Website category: auto
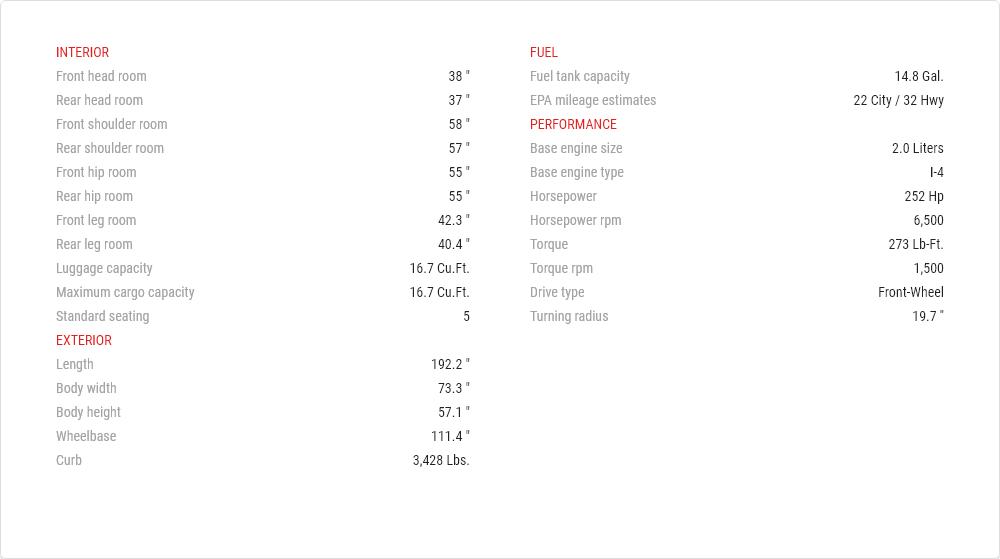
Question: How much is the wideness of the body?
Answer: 73.3 "

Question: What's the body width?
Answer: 73.3 "

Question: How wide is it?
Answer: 73.3 "

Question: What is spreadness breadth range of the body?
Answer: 73.3 "

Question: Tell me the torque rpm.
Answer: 1,500

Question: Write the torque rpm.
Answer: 1,500

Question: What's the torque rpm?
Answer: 1,500

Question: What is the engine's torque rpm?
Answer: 1,500

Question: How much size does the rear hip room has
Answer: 55 "

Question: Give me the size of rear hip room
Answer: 55 "

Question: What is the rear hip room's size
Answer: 55 "

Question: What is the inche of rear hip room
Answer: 55 "

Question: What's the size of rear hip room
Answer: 55 "

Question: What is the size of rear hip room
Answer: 55 "

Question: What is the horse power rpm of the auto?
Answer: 6,500

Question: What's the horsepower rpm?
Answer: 6,500

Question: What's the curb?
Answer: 3,428 lbs.

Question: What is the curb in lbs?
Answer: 3,428 lbs.

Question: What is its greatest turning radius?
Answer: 19.7 ''

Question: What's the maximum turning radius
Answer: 19.7 ''

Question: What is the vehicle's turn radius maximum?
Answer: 19.7 ''

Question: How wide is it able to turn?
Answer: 19.7 ''

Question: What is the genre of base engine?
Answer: I-4

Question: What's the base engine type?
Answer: I-4

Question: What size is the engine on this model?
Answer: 2.0 liters

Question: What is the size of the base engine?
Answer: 2.0 liters

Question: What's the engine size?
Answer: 2.0 liters

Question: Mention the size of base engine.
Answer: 2.0 liters

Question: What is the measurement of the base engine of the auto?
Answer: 2.0 liters

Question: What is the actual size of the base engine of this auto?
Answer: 2.0 liters

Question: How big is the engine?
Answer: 2.0 liters

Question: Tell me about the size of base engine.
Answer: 2.0 liters

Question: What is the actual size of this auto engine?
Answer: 2.0 liters

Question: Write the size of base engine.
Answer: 2.0 liters

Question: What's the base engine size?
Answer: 2.0 liters

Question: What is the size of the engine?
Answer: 2.0 liters

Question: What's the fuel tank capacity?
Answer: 14.8 gal.

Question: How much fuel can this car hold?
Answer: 14.8 gal.

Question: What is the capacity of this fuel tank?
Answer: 14.8 gal.

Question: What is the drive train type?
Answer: front-wheel

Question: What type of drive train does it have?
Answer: front-wheel

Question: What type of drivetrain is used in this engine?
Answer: front-wheel

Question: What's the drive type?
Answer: front-wheel

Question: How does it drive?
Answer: front-wheel

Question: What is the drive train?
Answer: front-wheel

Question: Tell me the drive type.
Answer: front-wheel

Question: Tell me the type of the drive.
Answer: front-wheel

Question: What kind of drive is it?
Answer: front-wheel

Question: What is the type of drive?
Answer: front-wheel

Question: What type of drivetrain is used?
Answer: front-wheel

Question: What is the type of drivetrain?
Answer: front-wheel

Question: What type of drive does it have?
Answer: front-wheel

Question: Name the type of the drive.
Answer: front-wheel

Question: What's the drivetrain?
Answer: front-wheel

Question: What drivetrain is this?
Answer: front-wheel

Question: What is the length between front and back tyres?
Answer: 111.4 "

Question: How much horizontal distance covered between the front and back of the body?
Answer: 111.4 "

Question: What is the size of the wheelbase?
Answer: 111.4 "

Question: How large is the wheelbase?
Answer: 111.4 "

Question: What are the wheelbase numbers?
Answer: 111.4 "

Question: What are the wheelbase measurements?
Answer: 111.4 "

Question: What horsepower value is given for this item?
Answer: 252 hp

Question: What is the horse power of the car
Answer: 252 hp

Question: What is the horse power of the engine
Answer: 252 hp